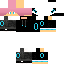
A female human skin with dark skin, wearing blonde crown dressed in a blue hoodie and black pants, featuring a closed mouth.